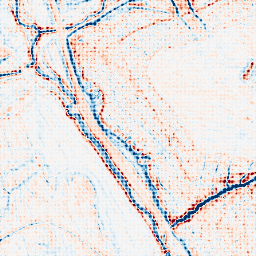
Category: classical
Decomposition family: gaussian_anisotropic
Decomposition parameters: sigma_x: 2
sigma_y: 2
Upsampling method: sinc_blackman
Upsampling parameters: scale: 8
kernel_size: 8
Upsampling scale: 8